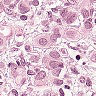
Metastatic tissue present: yes